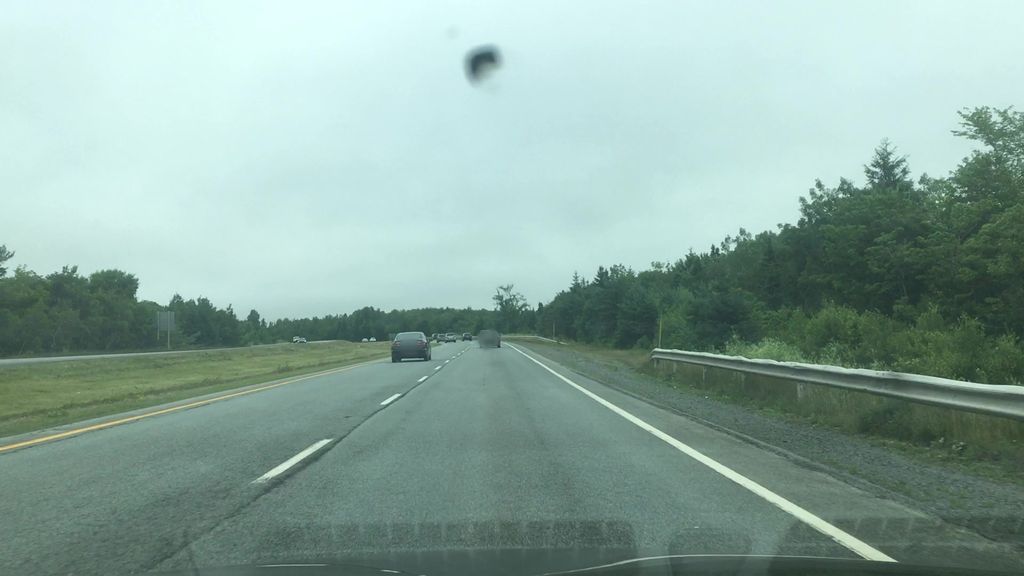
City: halifax